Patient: sex F, age 67
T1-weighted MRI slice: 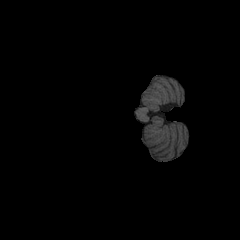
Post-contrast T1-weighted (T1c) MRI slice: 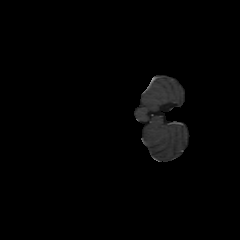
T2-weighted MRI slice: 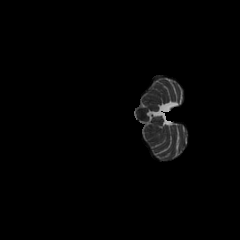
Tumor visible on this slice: no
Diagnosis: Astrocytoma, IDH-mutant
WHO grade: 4